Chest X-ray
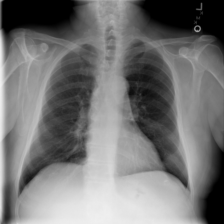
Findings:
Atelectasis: positive
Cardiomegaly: negative
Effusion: negative
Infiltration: negative
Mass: negative
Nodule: negative
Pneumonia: negative
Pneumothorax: negative
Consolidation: negative
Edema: negative
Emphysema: negative
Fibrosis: negative
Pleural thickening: negative
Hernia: negative